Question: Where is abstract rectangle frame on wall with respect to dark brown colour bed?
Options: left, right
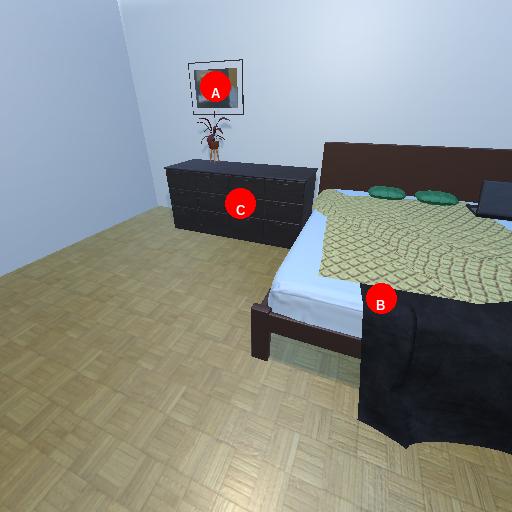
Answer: left